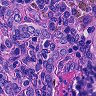
Metastatic tissue present: yes